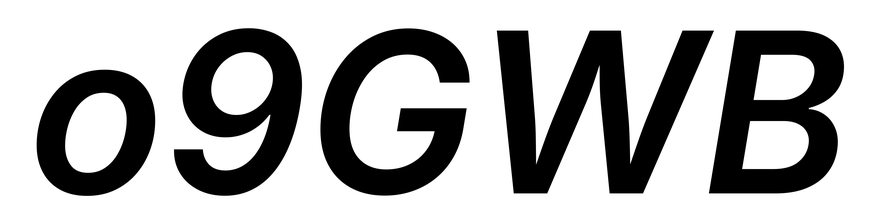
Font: Inter-Italic_SemiBold_Italic